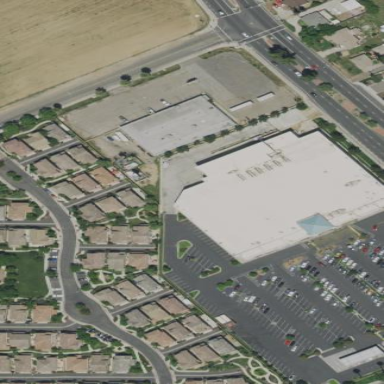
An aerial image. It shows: View of supermarket building.